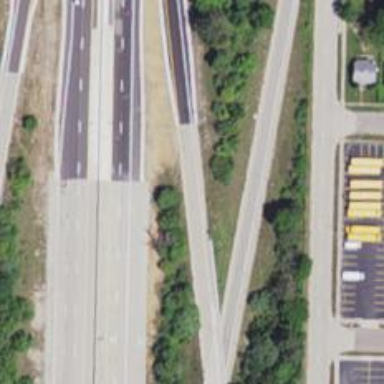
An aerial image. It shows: Bridge over motorway link with asphalt surface.